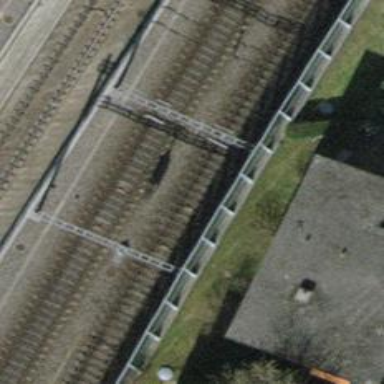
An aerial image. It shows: Single railway track with electrified contact line.